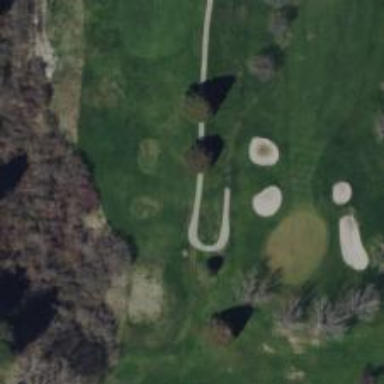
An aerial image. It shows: Service road used as golf cart path.